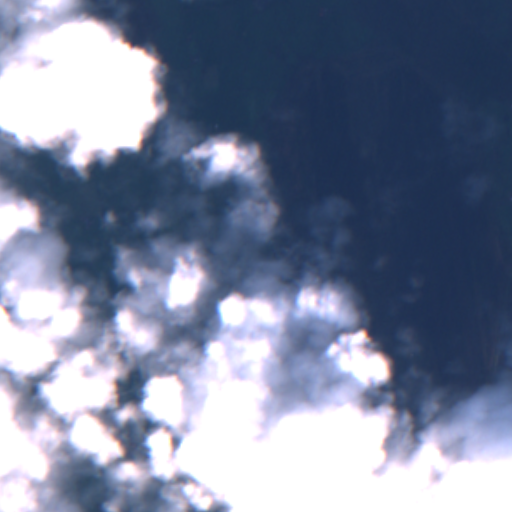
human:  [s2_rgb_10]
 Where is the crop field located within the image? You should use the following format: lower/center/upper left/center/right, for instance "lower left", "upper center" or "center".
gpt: The crop field is located in the lower right of the image.
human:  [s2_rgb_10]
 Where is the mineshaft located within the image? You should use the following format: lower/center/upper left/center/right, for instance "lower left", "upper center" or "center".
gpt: The mineshaft is located in the lower right of the image.
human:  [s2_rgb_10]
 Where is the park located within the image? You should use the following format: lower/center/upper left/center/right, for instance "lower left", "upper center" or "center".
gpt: The park is located in the lower center of the image.
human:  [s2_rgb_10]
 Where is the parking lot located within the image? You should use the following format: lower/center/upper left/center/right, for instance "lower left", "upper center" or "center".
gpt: The parking lot is located in the lower left of the image.
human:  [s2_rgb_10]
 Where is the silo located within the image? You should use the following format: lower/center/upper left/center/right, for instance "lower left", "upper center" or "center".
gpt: The silo is located in the lower left of the image.
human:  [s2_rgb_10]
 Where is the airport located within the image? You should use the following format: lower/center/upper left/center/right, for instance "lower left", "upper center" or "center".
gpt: There is no airport in the image.